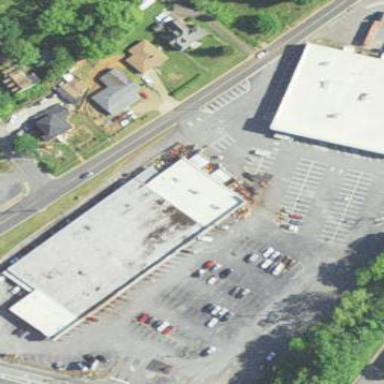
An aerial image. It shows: Retail building.